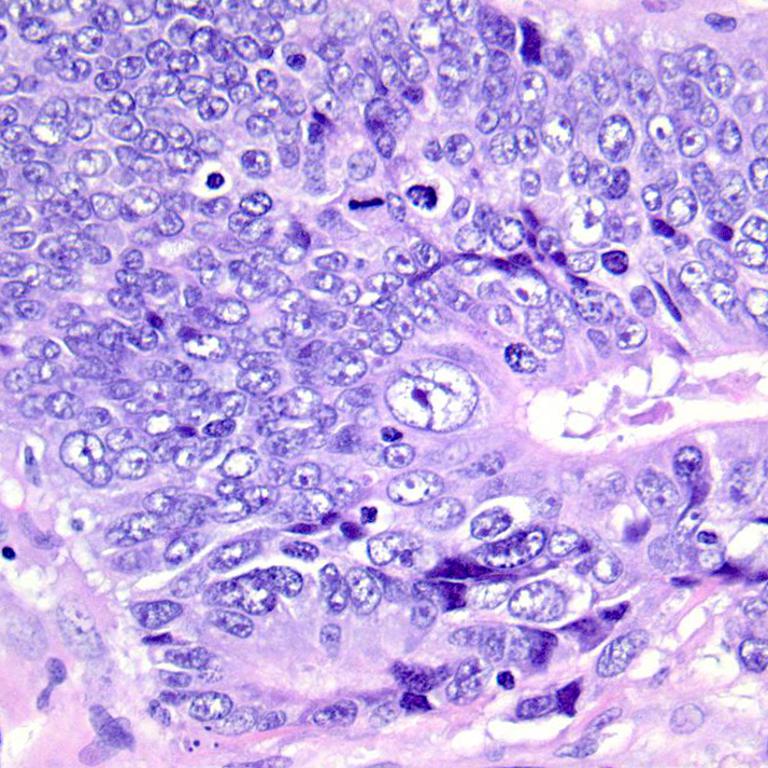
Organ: colon
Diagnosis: adenocarcinomas